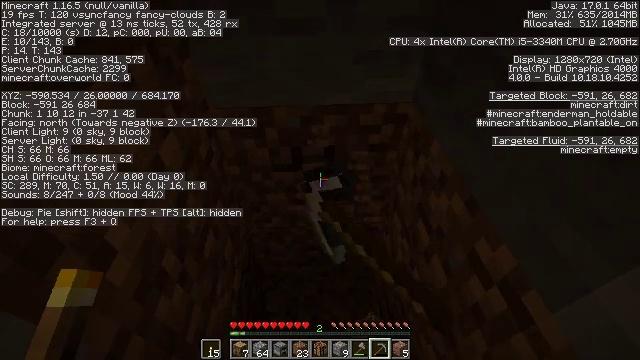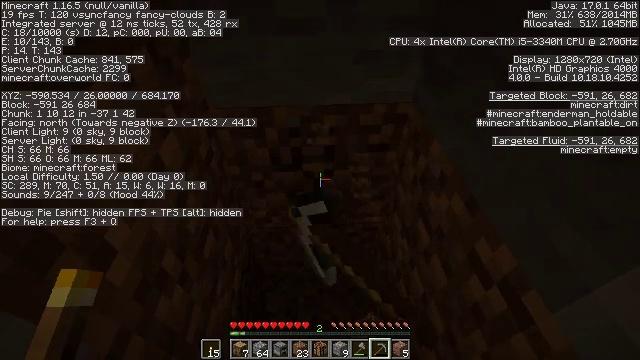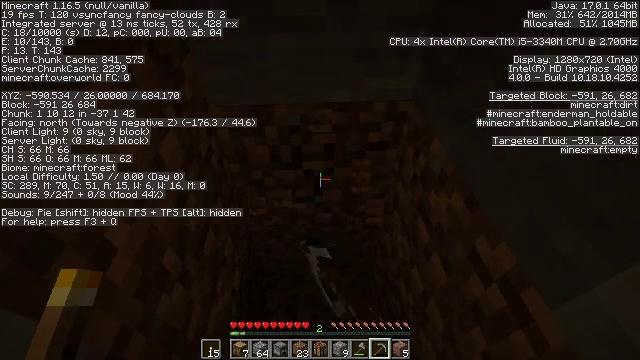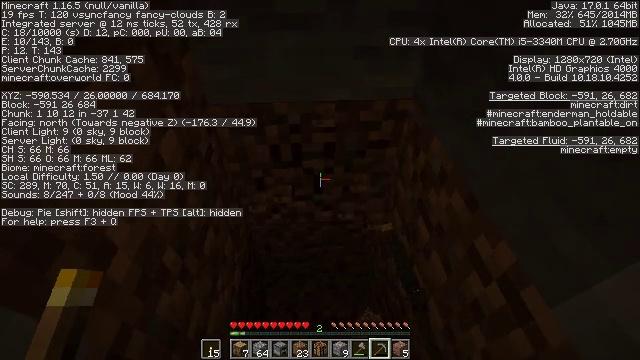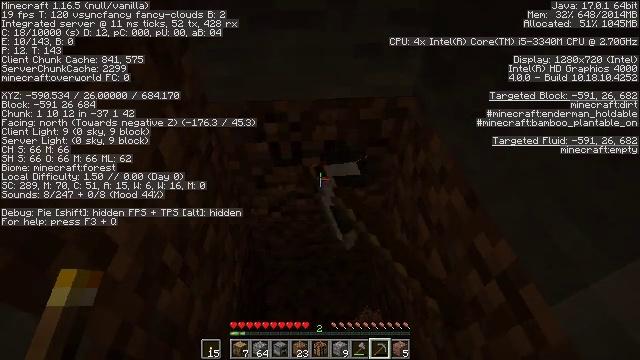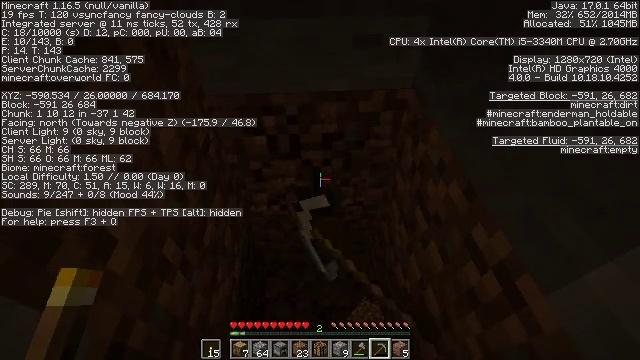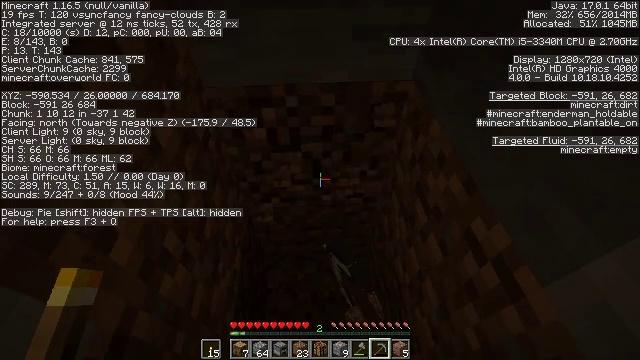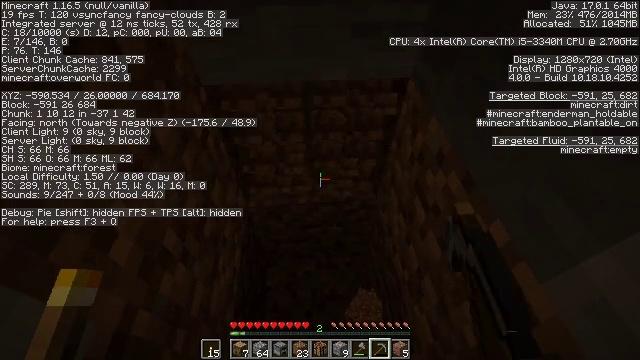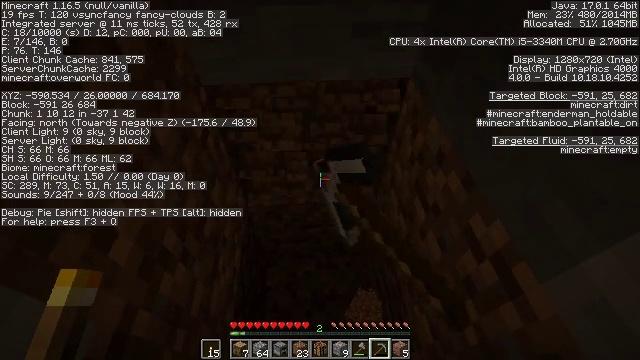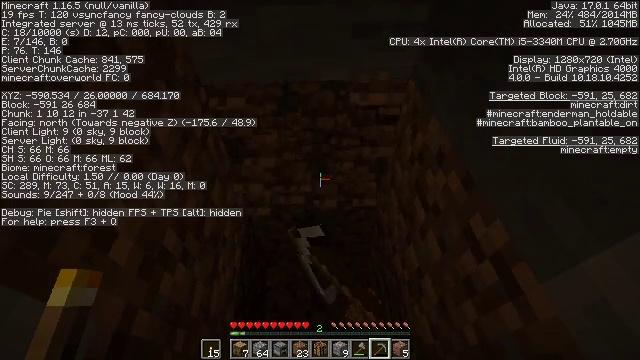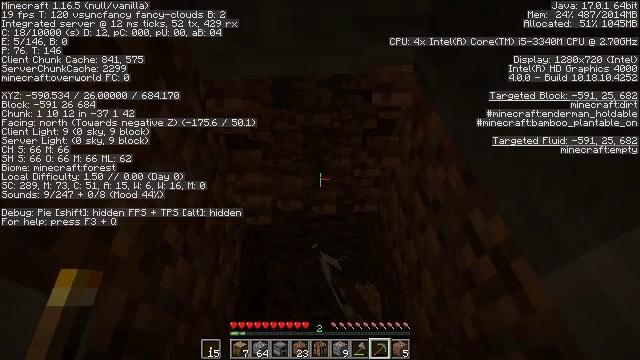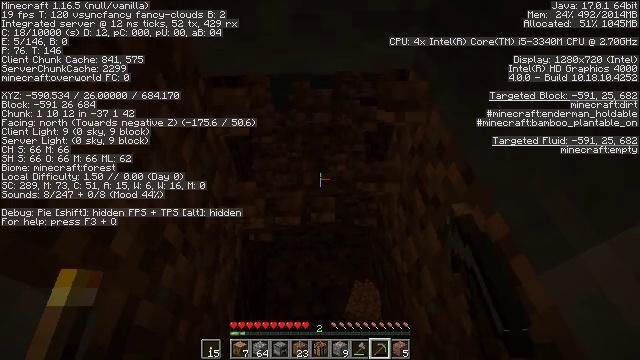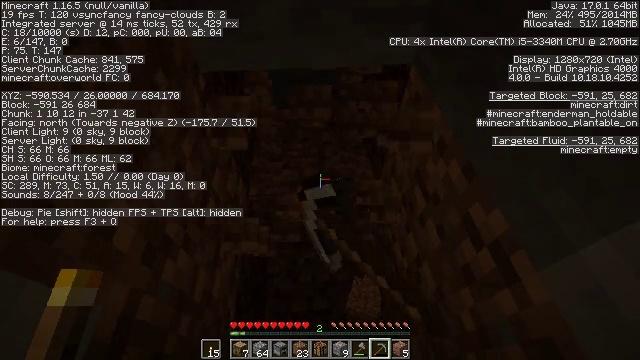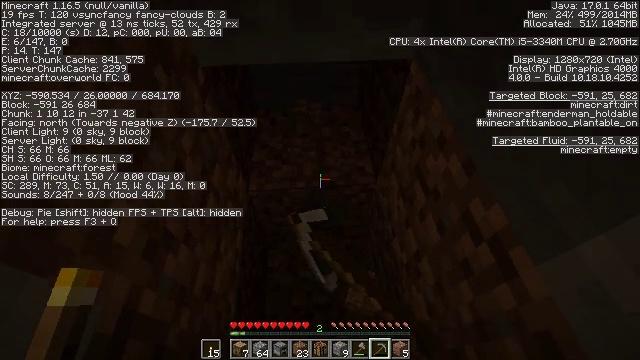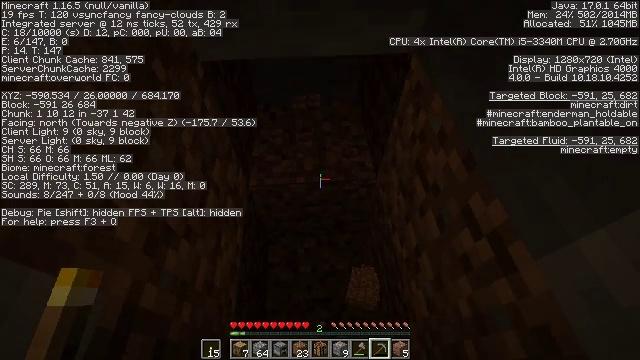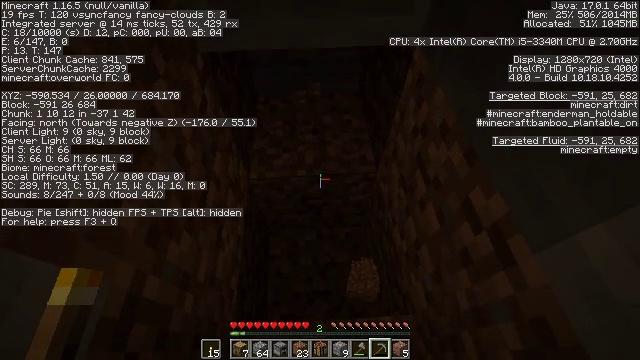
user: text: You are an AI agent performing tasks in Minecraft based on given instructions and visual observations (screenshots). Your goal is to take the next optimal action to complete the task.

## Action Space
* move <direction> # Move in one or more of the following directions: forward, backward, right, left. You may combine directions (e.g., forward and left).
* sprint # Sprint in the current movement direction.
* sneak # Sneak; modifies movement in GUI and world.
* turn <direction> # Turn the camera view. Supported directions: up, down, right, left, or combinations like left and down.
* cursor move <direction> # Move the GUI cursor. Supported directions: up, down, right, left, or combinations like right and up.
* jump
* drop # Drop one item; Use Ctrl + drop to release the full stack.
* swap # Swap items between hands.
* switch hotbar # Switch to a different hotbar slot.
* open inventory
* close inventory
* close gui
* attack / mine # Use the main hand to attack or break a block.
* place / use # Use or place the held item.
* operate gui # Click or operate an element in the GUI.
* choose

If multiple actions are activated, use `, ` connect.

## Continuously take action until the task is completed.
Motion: motion action
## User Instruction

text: Break the dirt block.
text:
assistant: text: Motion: attack / mine
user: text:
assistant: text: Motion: attack / mine
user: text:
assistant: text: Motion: attack / mine
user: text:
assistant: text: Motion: attack / mine
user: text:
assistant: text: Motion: turn down, attack / mine
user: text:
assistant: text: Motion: turn down, attack / mine
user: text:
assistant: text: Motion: attack / mine
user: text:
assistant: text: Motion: attack / mine
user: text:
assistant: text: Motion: attack / mine
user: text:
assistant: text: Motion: turn down, attack / mine
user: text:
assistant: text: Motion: attack / mine
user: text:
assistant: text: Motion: attack / mine
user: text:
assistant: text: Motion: turn down, attack / mine
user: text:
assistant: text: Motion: turn down, attack / mine
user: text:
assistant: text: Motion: turn down, attack / mine
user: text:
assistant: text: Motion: attack / mine
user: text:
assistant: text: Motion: attack / mine
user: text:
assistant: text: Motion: attack / mine
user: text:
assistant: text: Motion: attack / mine
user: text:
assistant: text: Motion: attack / mine
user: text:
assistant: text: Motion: attack / mine
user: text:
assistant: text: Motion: attack / mine
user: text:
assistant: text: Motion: attack / mine
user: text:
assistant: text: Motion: attack / mine
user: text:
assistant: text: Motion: attack / mine
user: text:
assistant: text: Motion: attack / mine
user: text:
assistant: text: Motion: attack / mine
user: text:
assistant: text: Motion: attack / mine
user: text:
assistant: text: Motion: attack / mine
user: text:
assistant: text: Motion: attack / mine